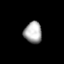
Tissue: lung
Cell type: Epithelial cells
Senescence score: 0.1651
Nuclear area (px): 372
Mean DAPI intensity: 171.349